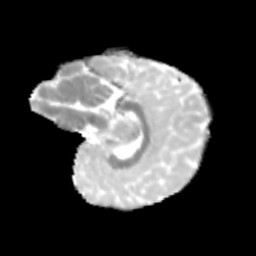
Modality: MD
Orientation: sagittal
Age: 9
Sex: female
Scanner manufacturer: siemens
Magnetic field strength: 3 T
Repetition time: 3.8 s
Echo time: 0.07 s